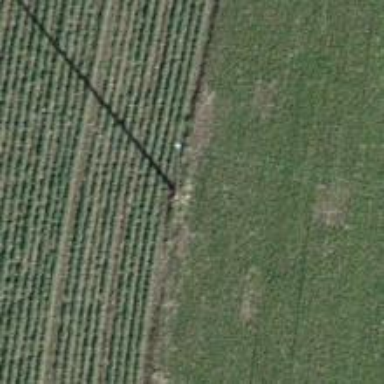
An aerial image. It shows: Power pole.